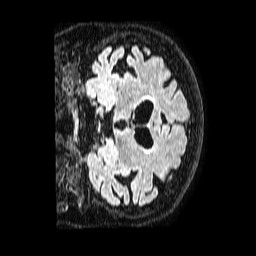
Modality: FLAIR
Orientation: coronal
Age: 81
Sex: female
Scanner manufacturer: philips
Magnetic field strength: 1.5 T
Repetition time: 4.8 s
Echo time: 0.3 s